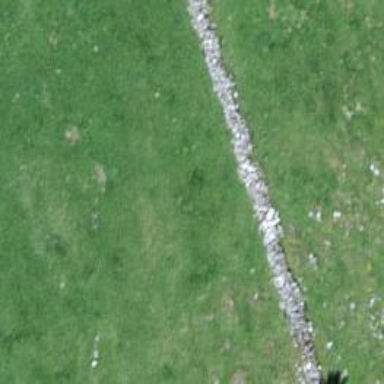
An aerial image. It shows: Wall barrier.